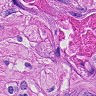
Metastatic tissue present: yes